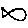
Label: fish